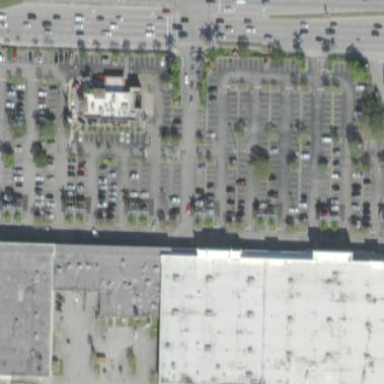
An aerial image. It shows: Retail area.